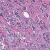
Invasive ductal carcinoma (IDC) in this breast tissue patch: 1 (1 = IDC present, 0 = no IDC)